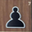
Piece: bP